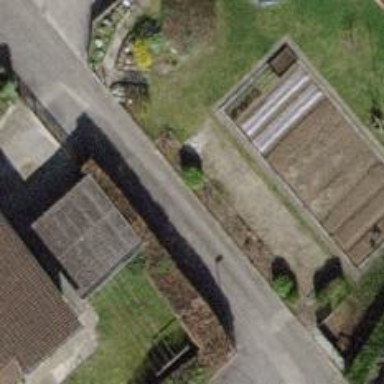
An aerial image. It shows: Garden area designated for leisure land.